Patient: sex M, age 21
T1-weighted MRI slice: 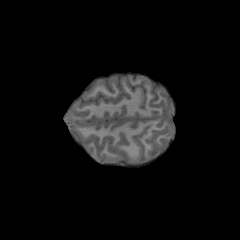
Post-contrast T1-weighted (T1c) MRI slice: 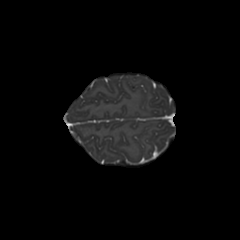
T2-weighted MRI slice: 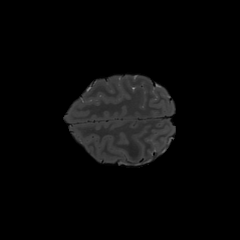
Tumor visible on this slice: no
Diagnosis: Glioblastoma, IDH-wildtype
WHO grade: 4